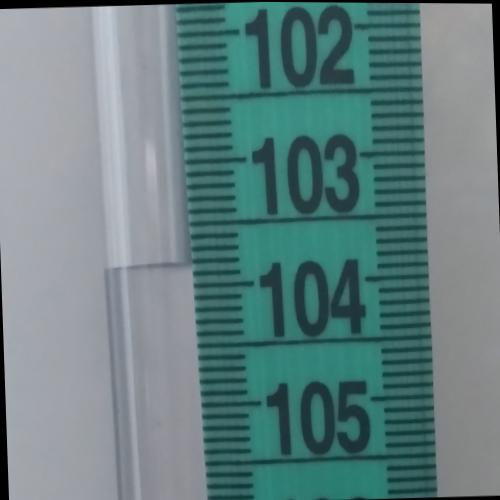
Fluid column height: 103.8 cm